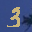
Label: 3